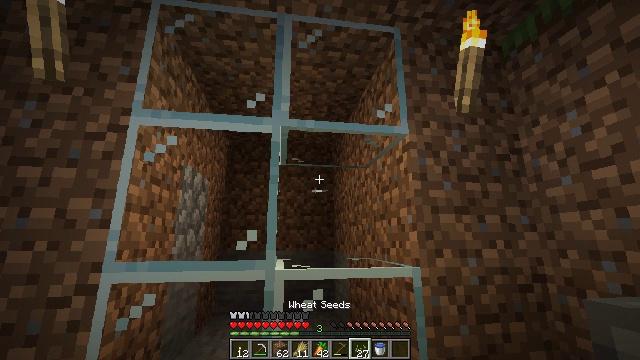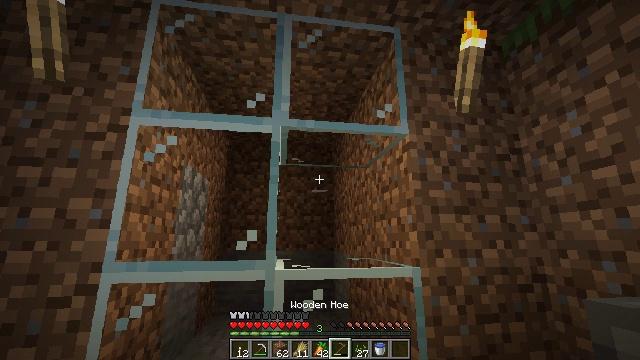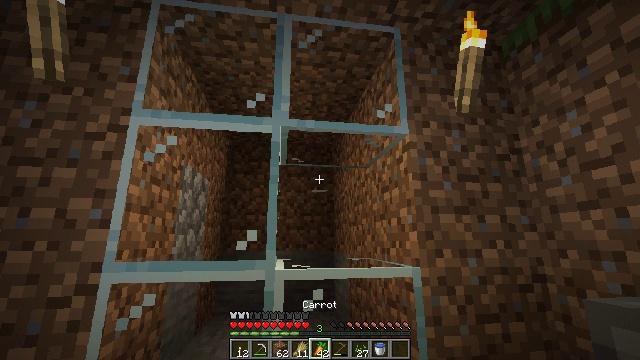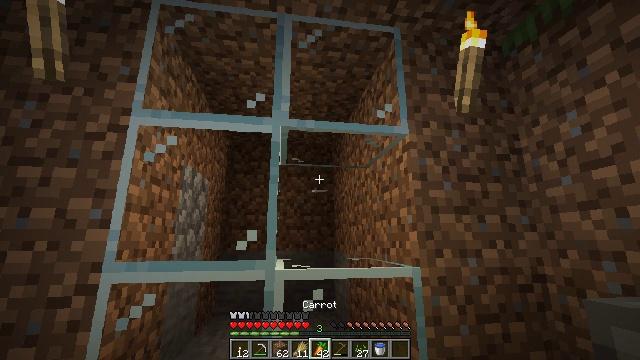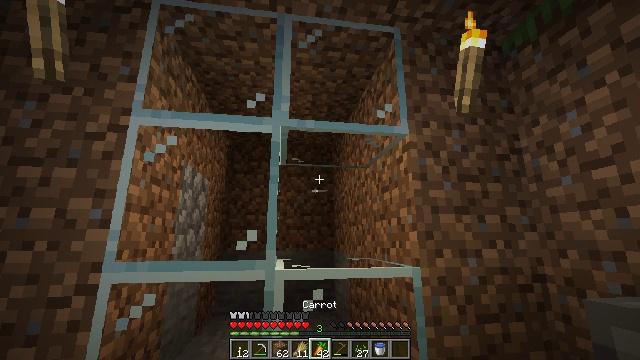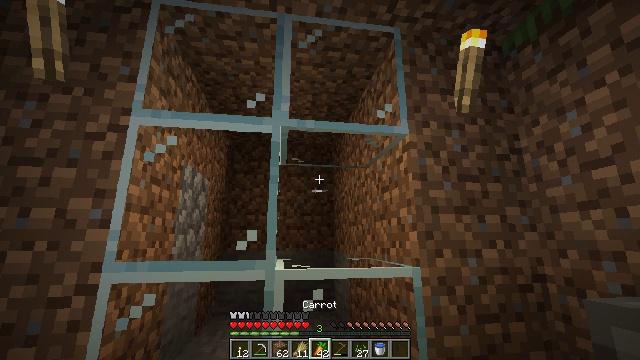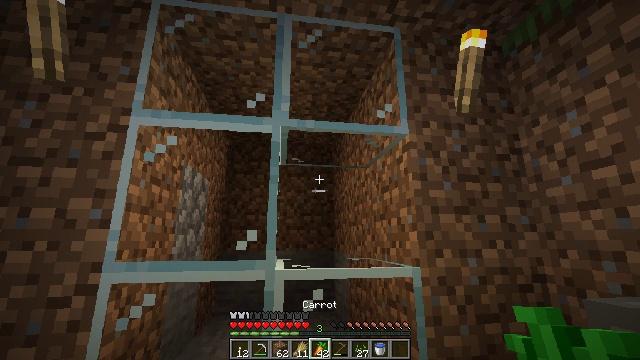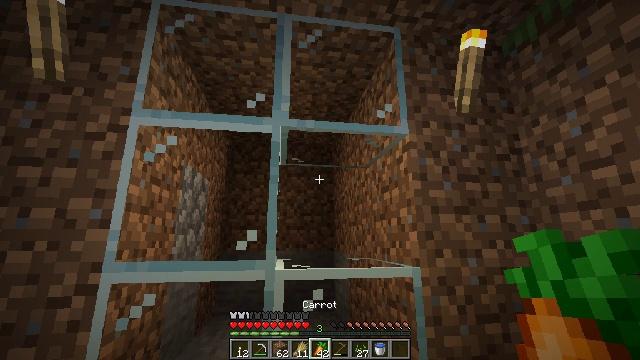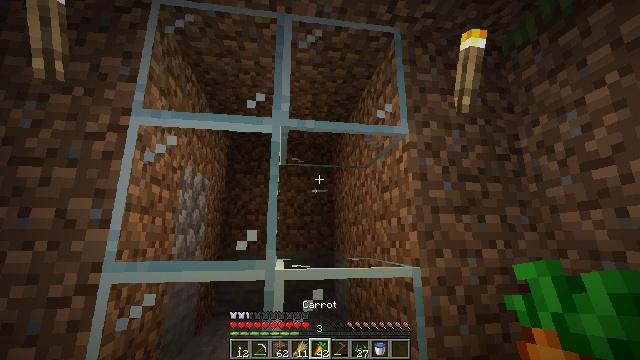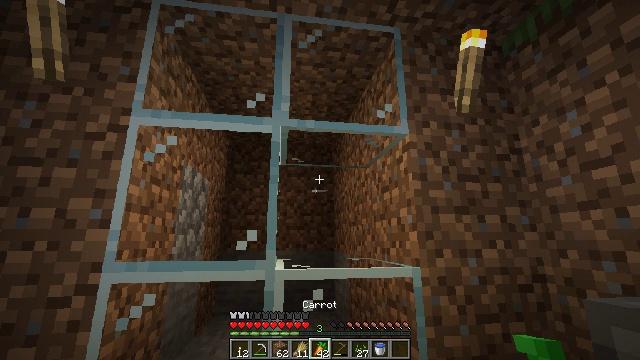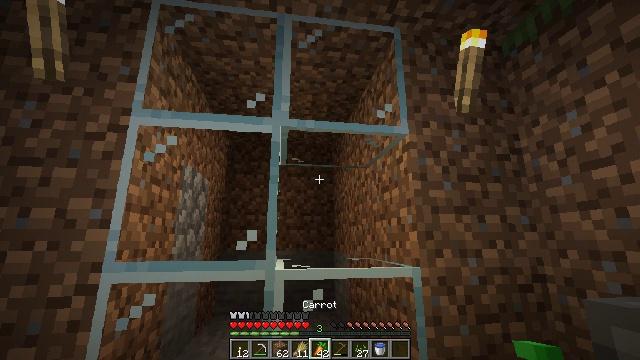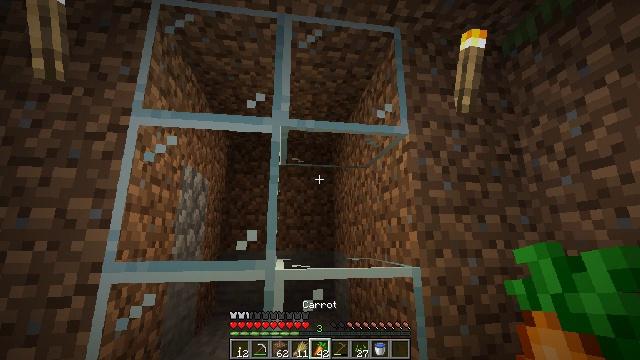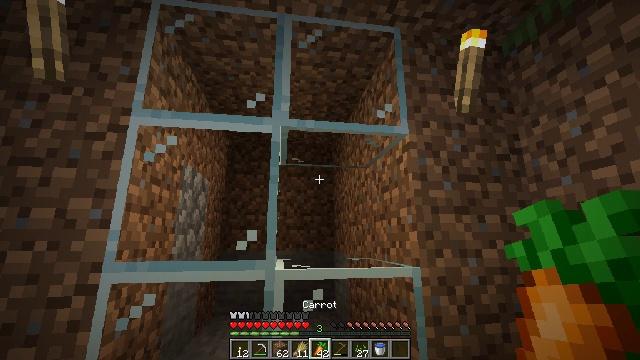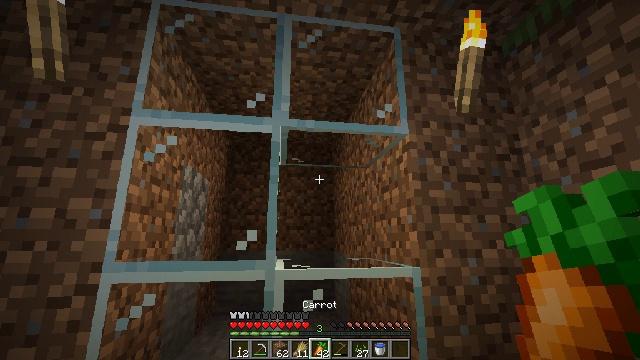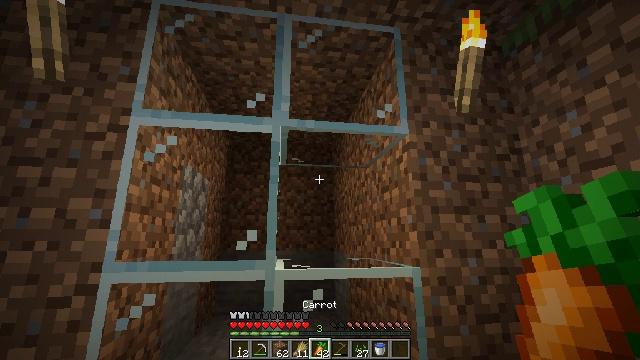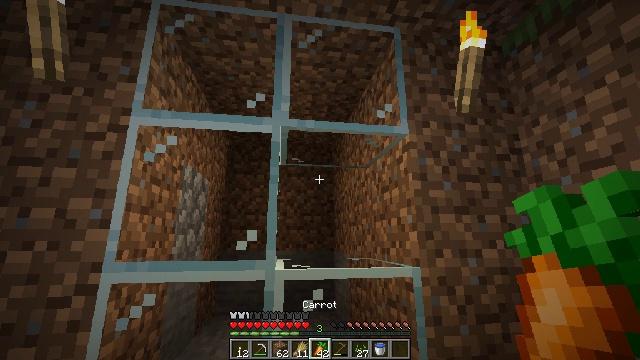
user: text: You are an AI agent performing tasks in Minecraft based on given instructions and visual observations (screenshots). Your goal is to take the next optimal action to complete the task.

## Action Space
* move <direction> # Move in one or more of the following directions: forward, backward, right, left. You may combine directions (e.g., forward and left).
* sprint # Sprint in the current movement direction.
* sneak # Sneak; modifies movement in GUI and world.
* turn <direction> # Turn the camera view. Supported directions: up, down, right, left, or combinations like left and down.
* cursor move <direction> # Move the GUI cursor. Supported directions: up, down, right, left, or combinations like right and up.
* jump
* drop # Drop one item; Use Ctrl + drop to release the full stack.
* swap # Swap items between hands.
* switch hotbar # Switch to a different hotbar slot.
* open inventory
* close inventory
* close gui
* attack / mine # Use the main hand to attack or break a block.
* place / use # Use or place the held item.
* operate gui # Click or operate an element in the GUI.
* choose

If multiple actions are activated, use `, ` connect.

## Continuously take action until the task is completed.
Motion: motion action
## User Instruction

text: Destroy the glass.
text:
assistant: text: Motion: no_op
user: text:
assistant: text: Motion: no_op
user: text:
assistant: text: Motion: no_op
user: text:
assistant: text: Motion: no_op
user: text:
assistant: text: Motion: no_op
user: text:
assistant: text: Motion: no_op
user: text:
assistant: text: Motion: no_op
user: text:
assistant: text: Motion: no_op
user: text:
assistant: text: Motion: no_op
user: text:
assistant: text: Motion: no_op
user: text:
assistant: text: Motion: no_op
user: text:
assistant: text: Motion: no_op
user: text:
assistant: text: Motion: no_op
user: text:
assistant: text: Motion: no_op
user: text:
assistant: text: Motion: no_op
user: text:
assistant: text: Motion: no_op
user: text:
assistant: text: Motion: no_op
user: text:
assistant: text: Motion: no_op
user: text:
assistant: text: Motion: no_op
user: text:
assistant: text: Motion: no_op
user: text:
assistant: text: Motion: no_op
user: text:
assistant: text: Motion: no_op
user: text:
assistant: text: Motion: no_op
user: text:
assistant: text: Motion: no_op
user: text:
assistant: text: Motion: no_op
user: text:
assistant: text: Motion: turn down
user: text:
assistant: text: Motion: turn down
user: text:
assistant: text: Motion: turn down
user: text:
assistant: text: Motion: attack / mine
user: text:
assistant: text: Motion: attack / mine